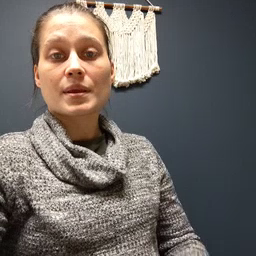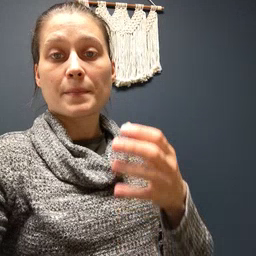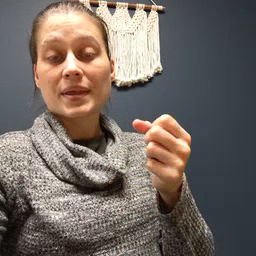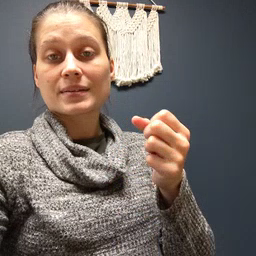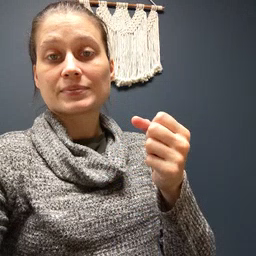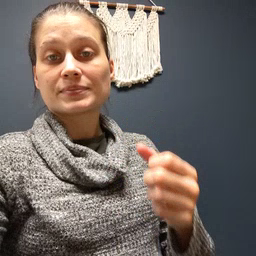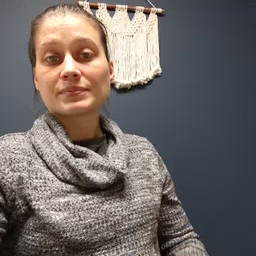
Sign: milk